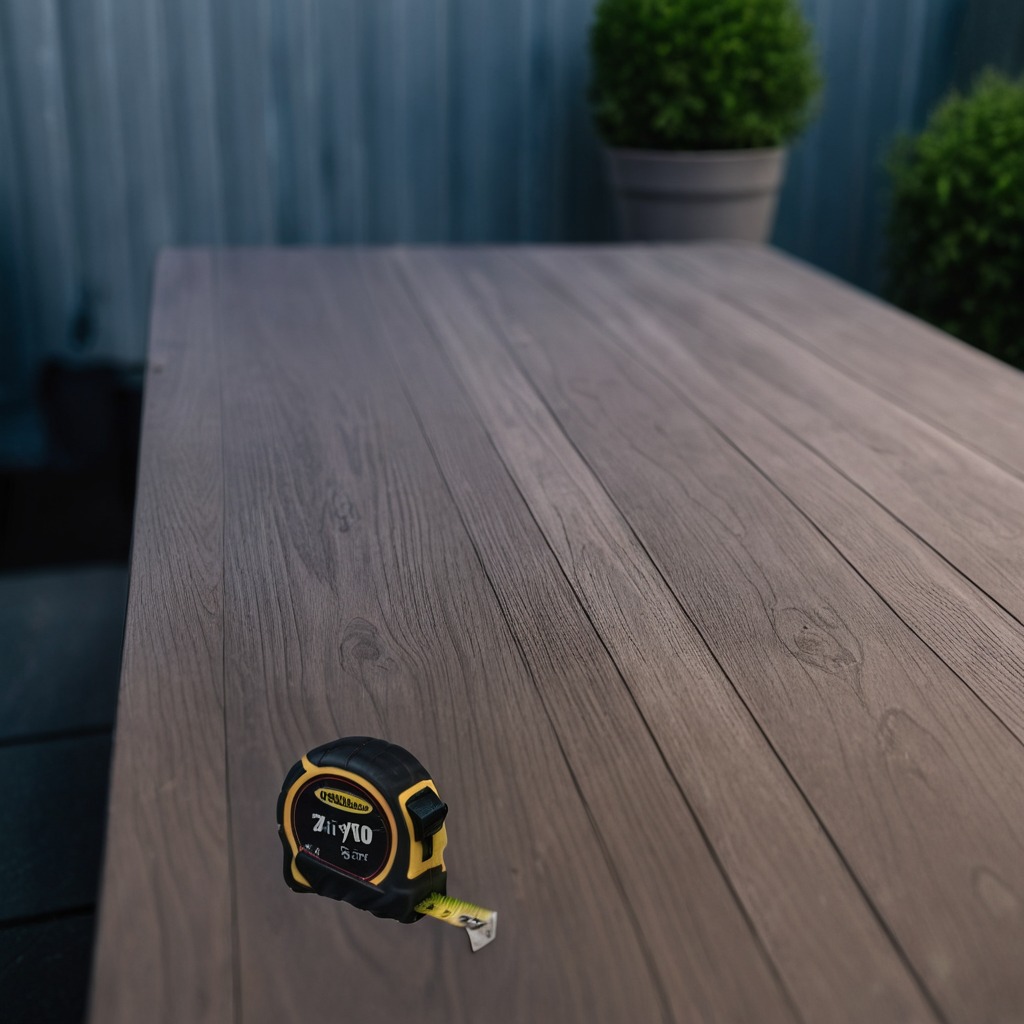
A measuring tape lies on the old table.